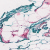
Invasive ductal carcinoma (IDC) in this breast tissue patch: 0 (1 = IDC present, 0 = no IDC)